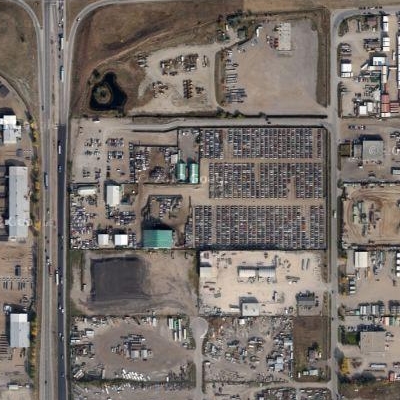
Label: gParking